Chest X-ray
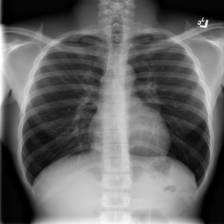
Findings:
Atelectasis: negative
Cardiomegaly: negative
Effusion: negative
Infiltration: negative
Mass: negative
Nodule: negative
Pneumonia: negative
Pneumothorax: negative
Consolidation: negative
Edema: negative
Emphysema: negative
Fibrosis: negative
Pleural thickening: negative
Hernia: negative